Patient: sex M, age 38
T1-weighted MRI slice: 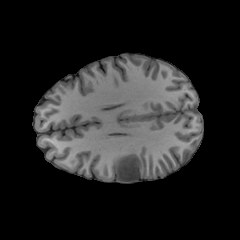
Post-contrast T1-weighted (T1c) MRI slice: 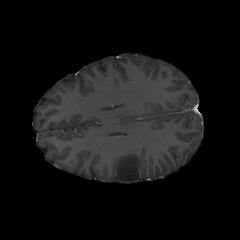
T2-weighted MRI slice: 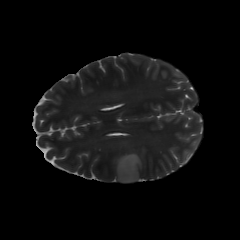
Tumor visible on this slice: yes
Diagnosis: Astrocytoma, IDH-mutant
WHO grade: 2